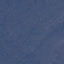
Label: Forest